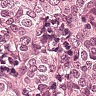
Metastatic tissue present: yes